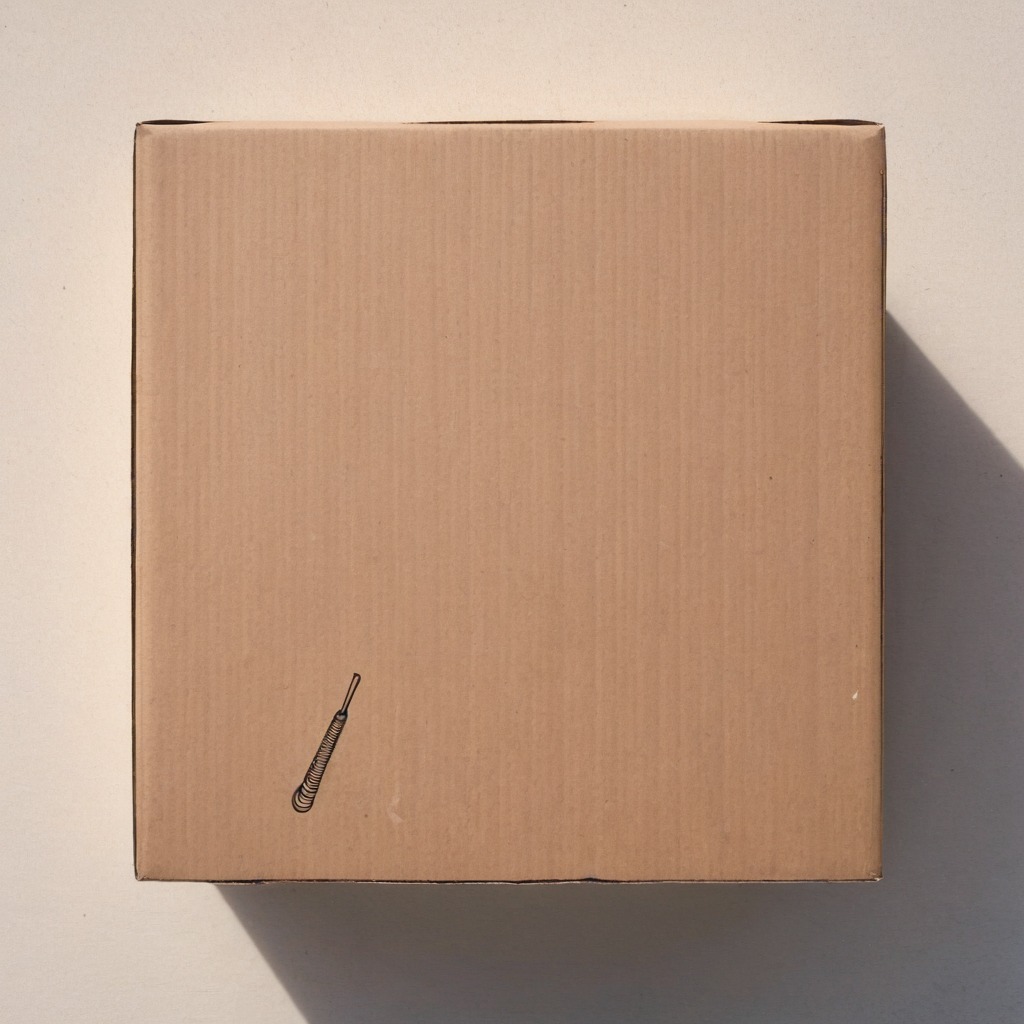
A coiled metal spring is lying on the cardboard box surface in an outdoor workshop during daytime bright natural light soft shadows slightly creased but